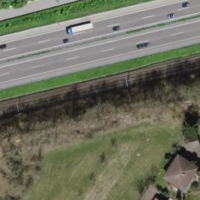
EUNIS habitat code: 57
Species observed at this site:
Tussilago farfara